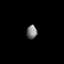
Tissue: skin
Cell type: Others
Senescence score: 0.7448
Nuclear area (px): 142
Mean DAPI intensity: 121.944